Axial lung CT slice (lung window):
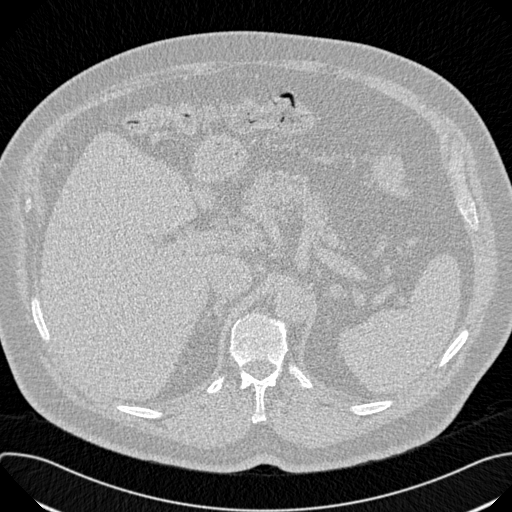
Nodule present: no